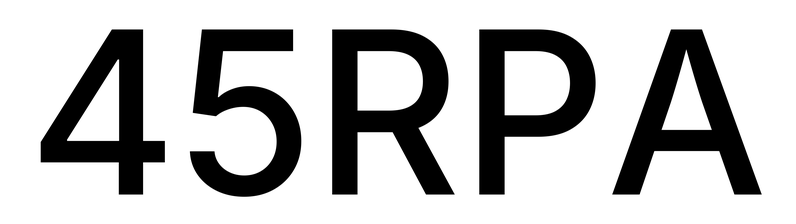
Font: Inter_Medium